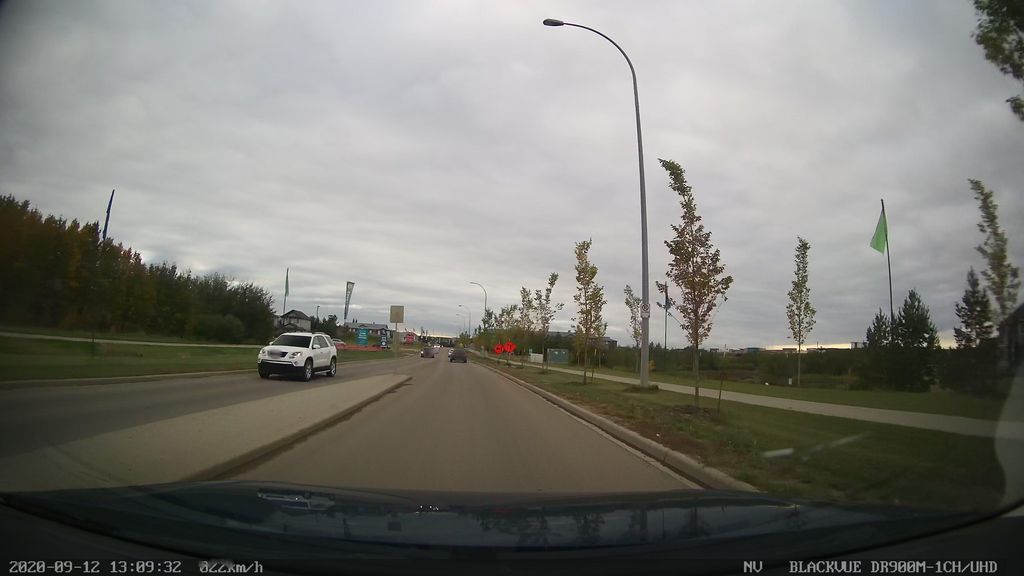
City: edmonton